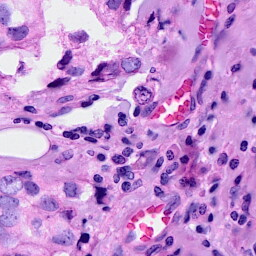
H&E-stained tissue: Breast